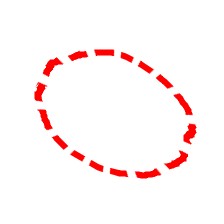
Shape: circle